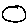
Label: circle